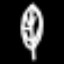
Label: leaf